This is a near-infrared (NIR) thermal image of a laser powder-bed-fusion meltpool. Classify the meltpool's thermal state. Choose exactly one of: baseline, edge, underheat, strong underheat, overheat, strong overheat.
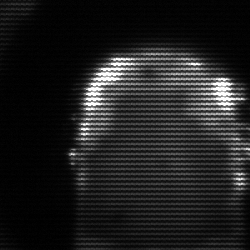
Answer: baseline